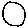
Label: circle